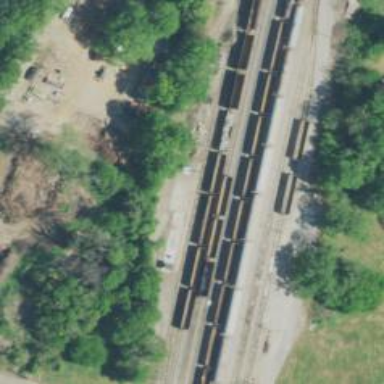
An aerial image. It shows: Railway yard.